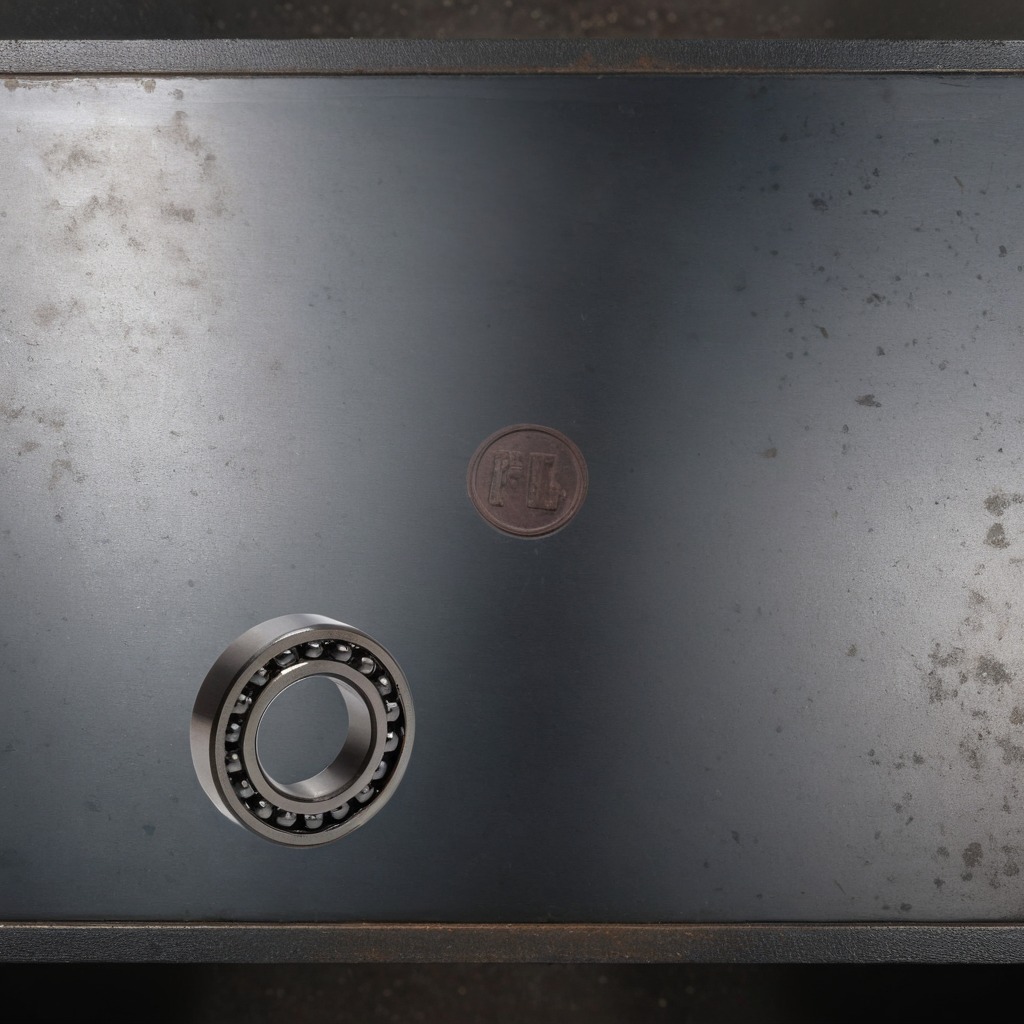
A metal ball bearing is lying on the cold steel table in a mining workshop.